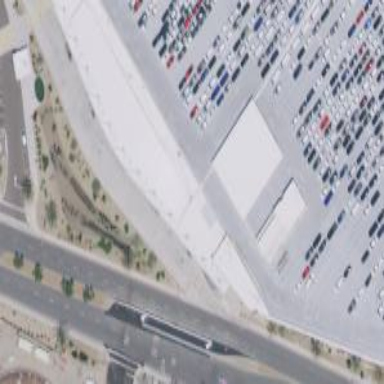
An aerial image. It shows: Car rental service.